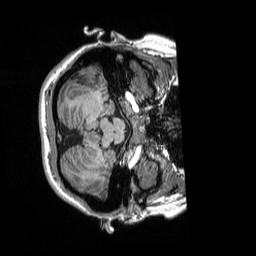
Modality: T1w
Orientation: axial
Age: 25
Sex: female
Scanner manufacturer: siemens
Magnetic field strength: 3 T
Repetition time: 2.3 s
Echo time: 0.00298 s